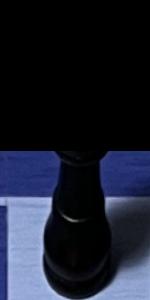
Label: King_Black